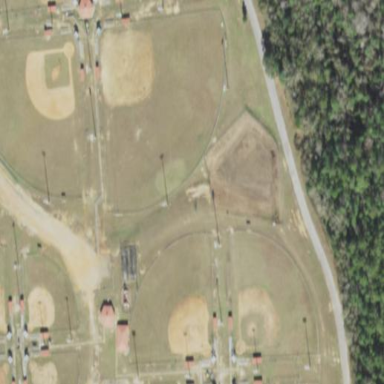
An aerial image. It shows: Baseball pitch for leisure and sports activities.